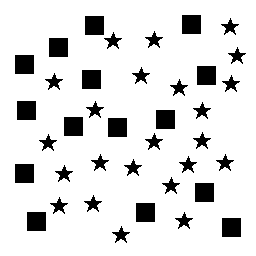
Squares: 15
Triangles: 0
Stars: 23
Total shapes: 38